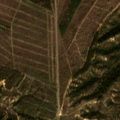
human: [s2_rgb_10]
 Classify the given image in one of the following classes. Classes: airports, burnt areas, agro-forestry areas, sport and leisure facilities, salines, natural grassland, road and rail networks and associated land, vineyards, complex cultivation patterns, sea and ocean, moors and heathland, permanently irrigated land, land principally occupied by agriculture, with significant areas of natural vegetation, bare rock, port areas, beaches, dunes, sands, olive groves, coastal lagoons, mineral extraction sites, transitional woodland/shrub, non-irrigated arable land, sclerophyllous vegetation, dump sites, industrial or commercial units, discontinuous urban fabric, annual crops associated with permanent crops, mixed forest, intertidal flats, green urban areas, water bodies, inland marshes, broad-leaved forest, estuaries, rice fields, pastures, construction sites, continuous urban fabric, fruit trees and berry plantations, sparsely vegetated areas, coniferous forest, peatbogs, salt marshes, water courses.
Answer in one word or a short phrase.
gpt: olive groves, broad-leaved forest, transitional woodland/shrub